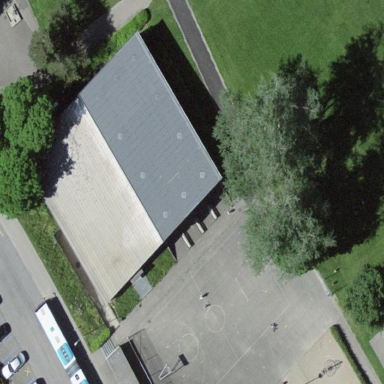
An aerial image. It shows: Sports center building.